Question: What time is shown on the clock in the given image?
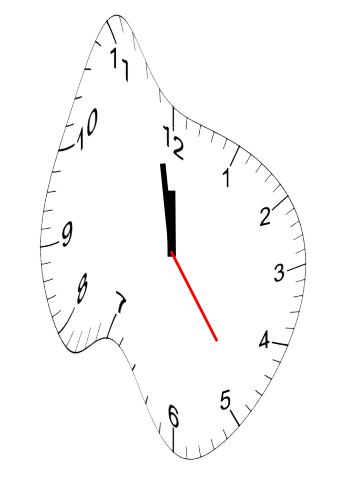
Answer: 11:58:24